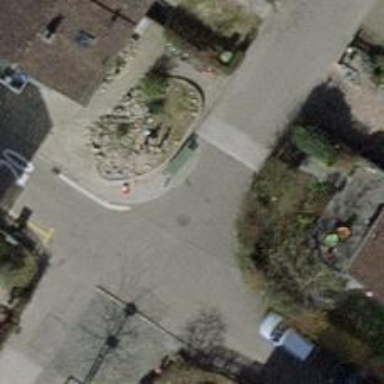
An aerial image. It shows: Living street.